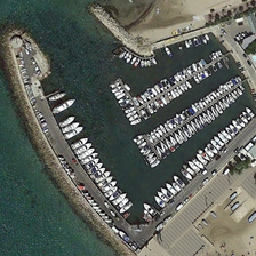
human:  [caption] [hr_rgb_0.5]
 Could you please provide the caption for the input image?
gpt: It's an open basin on the coast, with tightly moored ships.

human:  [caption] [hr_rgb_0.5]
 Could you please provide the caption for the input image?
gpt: Here is a non protected basin in the shore with a compact moored boat in it.

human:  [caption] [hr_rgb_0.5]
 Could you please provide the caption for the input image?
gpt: Here is an unmodified basin on the coast with compact boats moored in it.

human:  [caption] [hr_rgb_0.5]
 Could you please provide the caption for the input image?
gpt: This is a river basin without shelter.

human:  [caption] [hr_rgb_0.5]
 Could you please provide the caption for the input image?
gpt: Here is a basin without shelter on the coast with boats compactly docked.